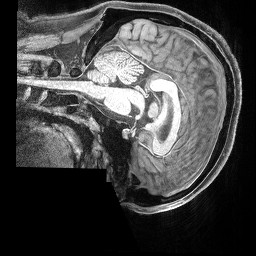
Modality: T1w
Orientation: sagittal
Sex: male
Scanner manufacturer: siemens
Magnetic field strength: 3 T
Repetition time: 2.53 s
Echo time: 0.00169 s